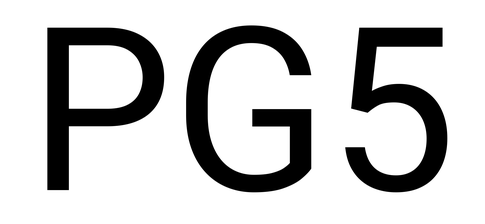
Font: Roboto_Regular